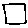
Label: square